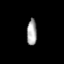
Tissue: lung
Cell type: Epithelial cells
Senescence score: 0.1763
Nuclear area (px): 260
Mean DAPI intensity: 162.258